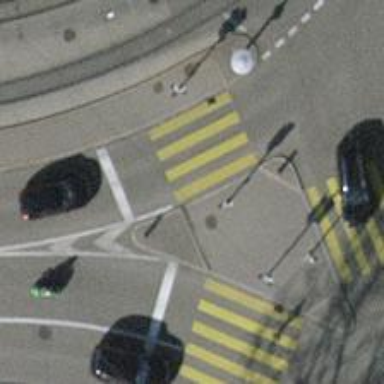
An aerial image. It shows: Road with traffic signals and zebra crossing marked by zebra lines.